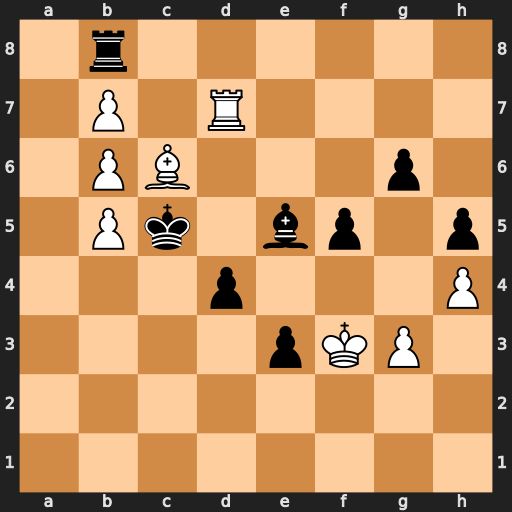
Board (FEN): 1r6/1P1R4/1PB3p1/1Pk1bp1p/3p3P/4pKP1/8/8
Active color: w
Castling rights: -
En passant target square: -
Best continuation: Rd5+ Kc4 Rxe5